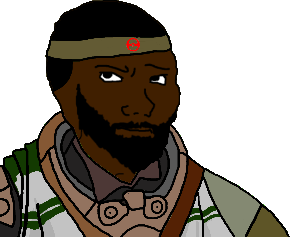
Label: 5_Blackjak